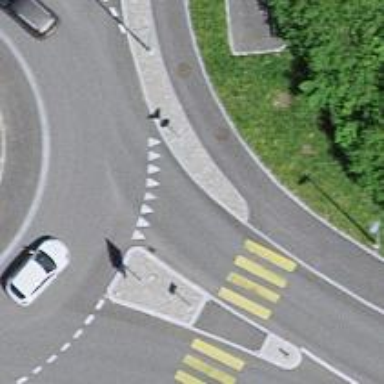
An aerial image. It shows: Advisory cycle lane on secondary road with asphalt surface.